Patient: sex M, age 64
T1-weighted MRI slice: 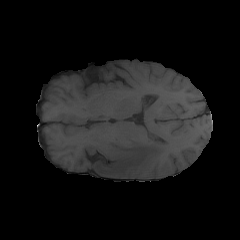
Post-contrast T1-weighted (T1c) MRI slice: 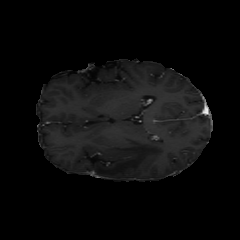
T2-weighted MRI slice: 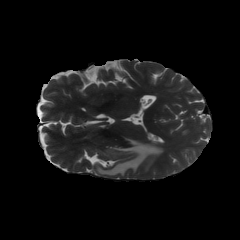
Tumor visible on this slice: yes
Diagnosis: Glioblastoma, IDH-wildtype
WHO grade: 4